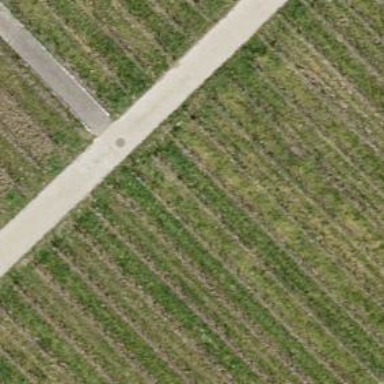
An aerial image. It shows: Pedestrian road.